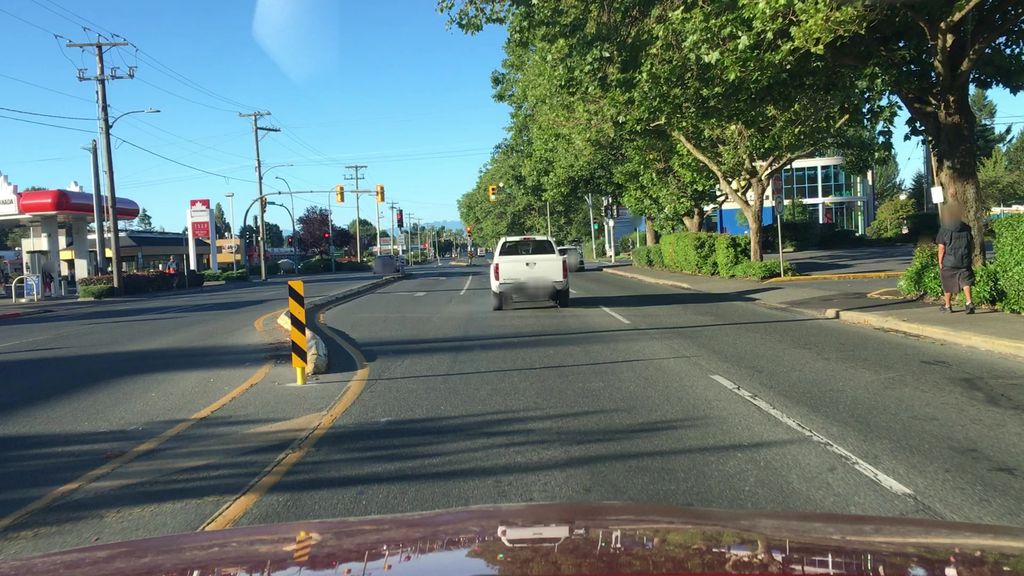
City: victoria